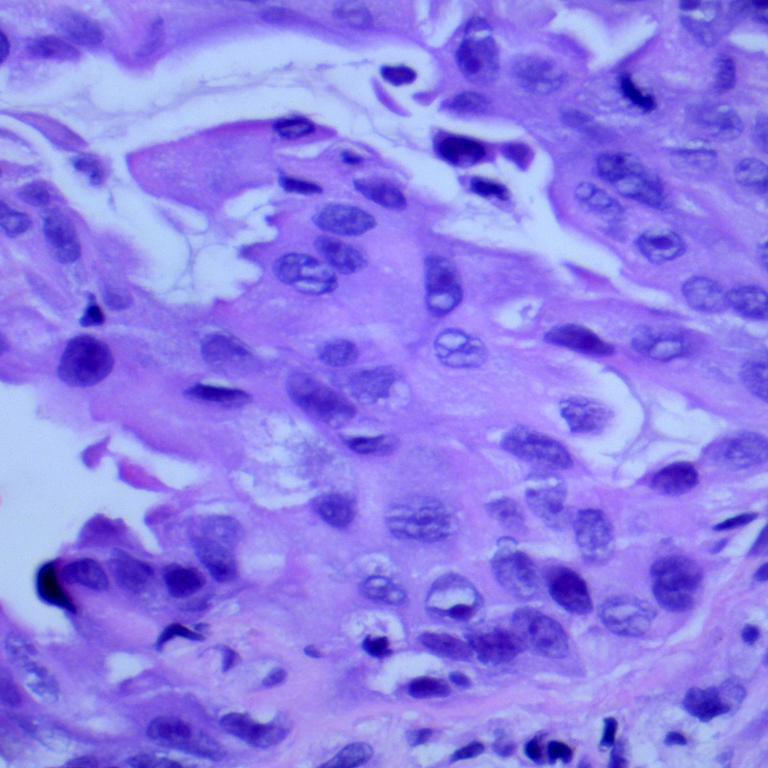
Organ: lung
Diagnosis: adenocarcinomas